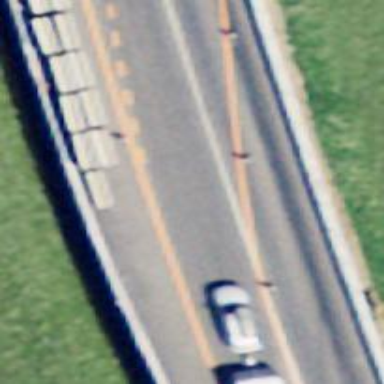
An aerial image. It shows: Primary road with asphalt surface.